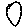
Label: hexagon